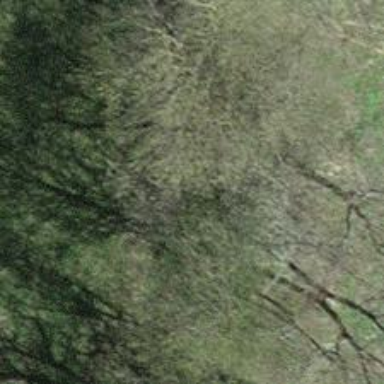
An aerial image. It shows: Row of trees in natural setting.